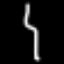
Label: fork